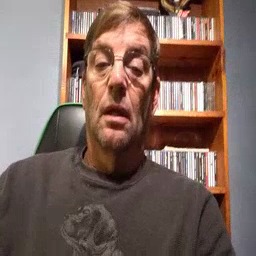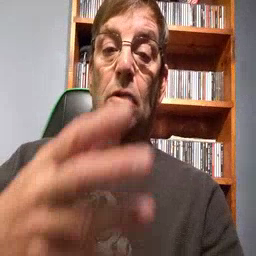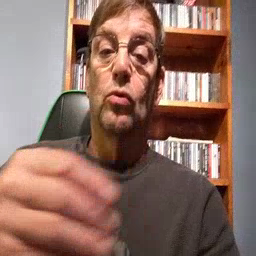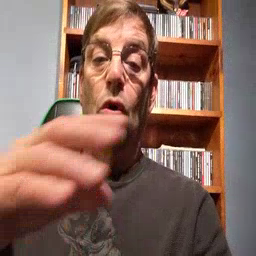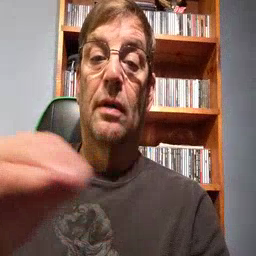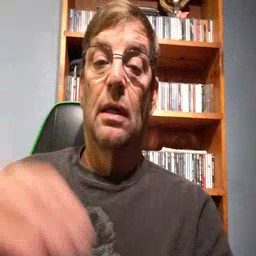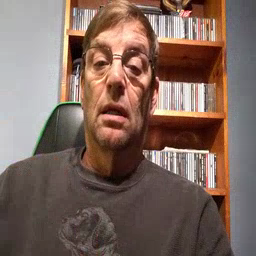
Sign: story